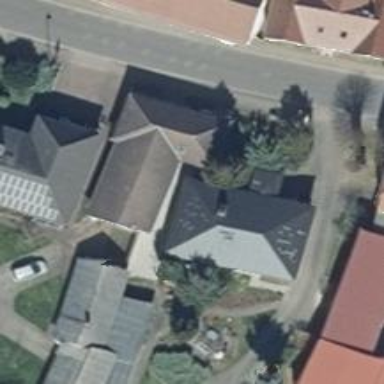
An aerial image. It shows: Gray building with hipped roof oriented along its structure.